Question: I am using IntelliJ Idea for Android development and IntelliJ uses a folder named 'out' for putting APK file.
I am also using Mercurial as VCS and when I clone the project the out folder is left out from the cloned directory.
Also folder out is also not shown in the project structure and when I go to Open Module Settings -> Modules the folder is excluded as shown in the image below

Why out folder is excluded and how to include it in VCS (Mercurial)?
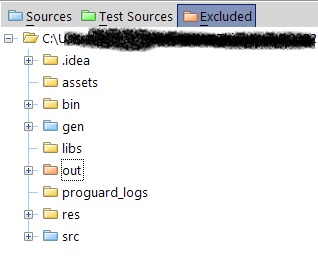
Answer: > Why out folder is excluded
Because this folder doesn't contain sources and (I suppose) IntelliJ mirror own settings into .hgignore file of related repository
> how to include it in VCS (Mercurial)?
Just
# Never do it
because versioning of build artifacts is bad idea, useless, wasted time and space - save only sources, not repeatable results
but, if you want to try all racks on the way - remove the related string from .hgignore.